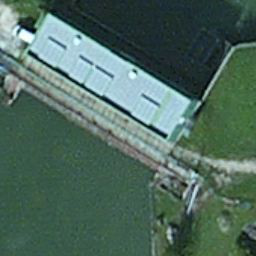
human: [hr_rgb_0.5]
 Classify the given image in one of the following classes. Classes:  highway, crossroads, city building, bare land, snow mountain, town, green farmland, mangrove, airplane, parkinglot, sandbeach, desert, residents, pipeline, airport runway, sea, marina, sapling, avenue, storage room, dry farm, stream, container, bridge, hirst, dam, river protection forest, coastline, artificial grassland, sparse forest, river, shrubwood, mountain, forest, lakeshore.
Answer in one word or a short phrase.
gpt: dam